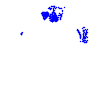
Particle: electron